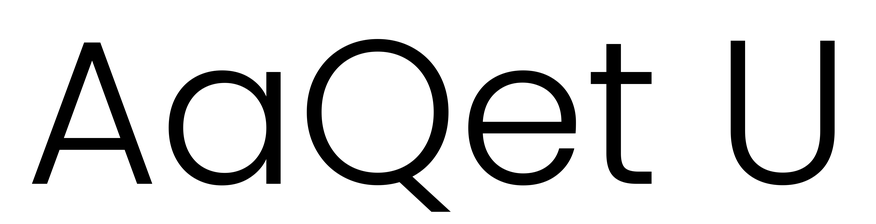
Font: Poppins-Light